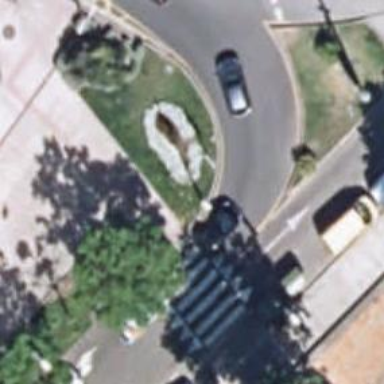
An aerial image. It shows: Uncontrolled crossing on footway with paving stones.